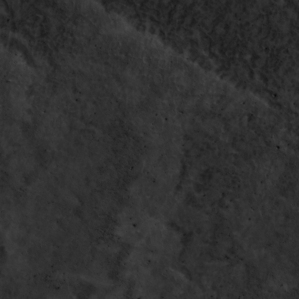
Label: non_frost